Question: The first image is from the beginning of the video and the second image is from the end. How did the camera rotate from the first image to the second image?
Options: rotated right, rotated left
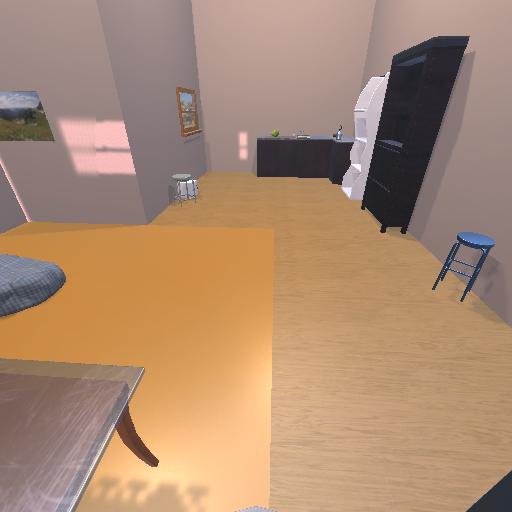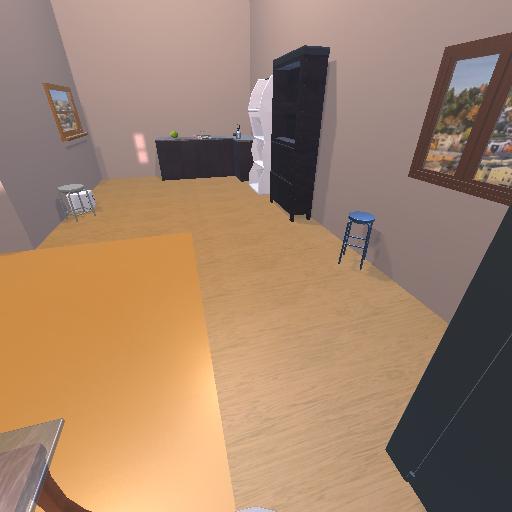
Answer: rotated right